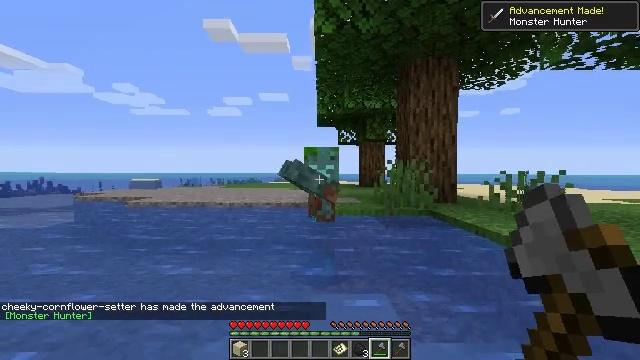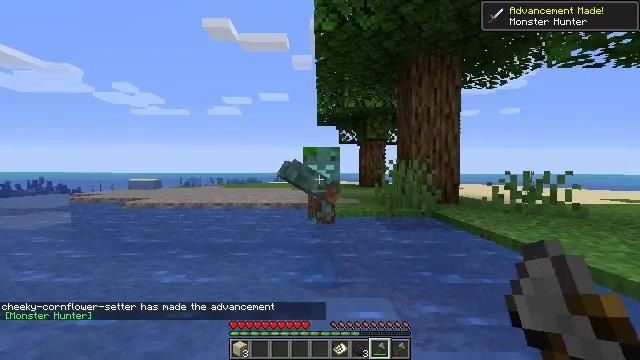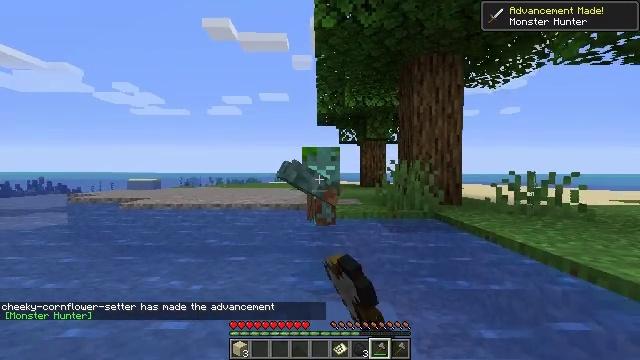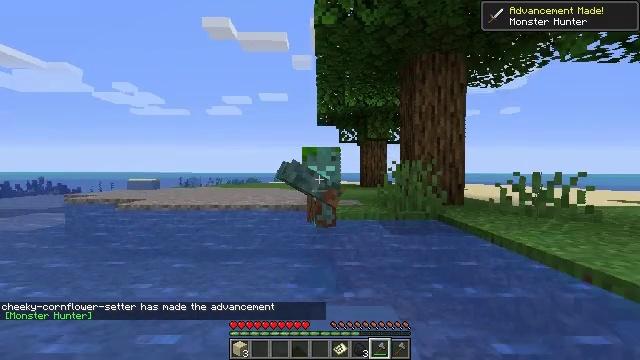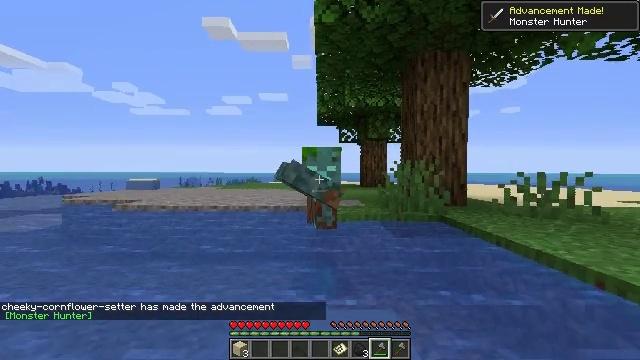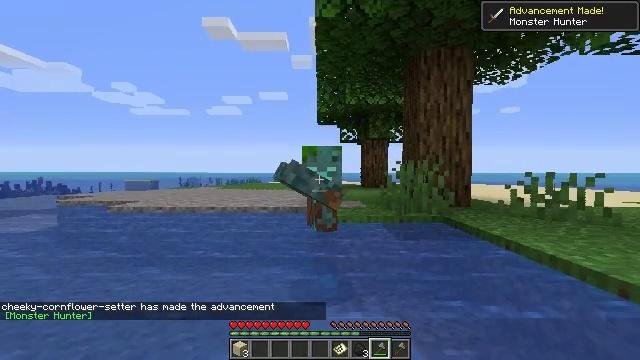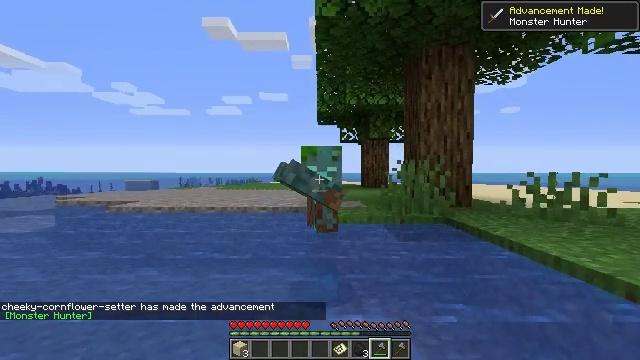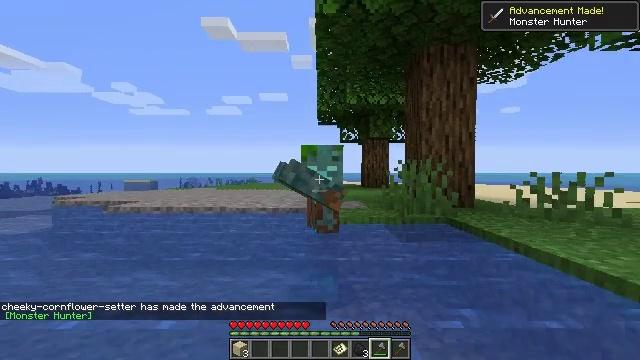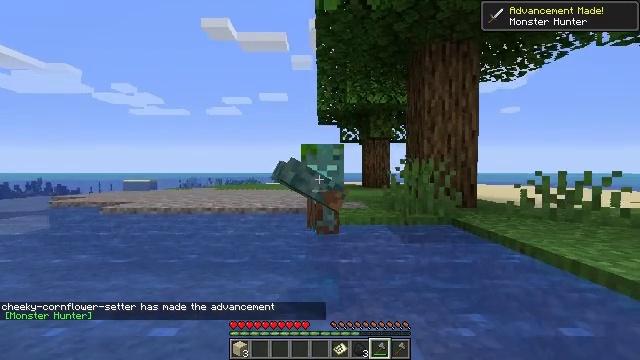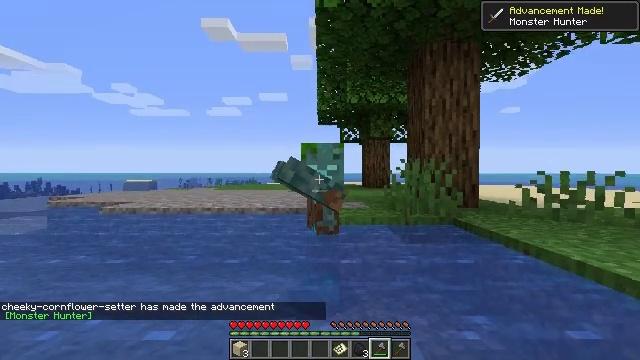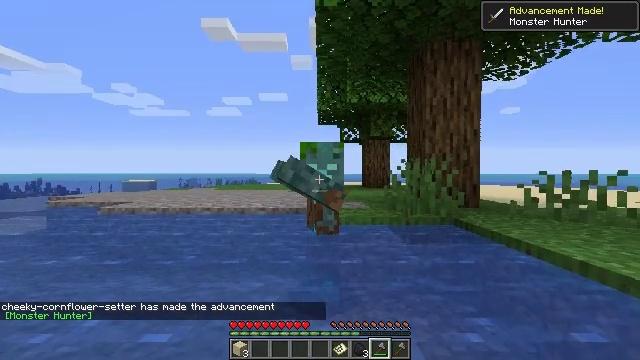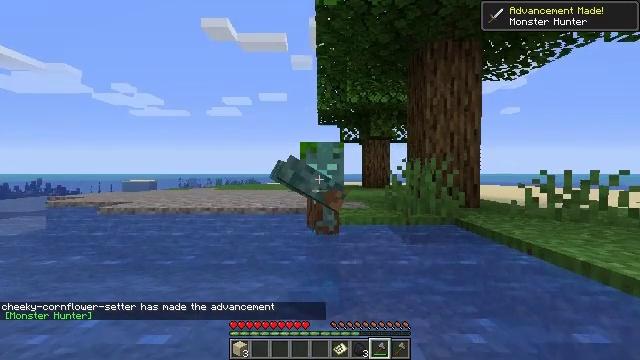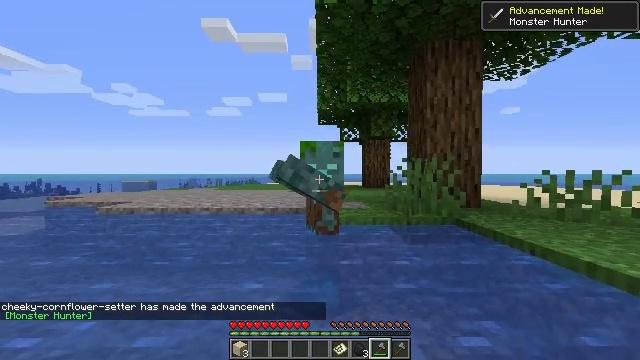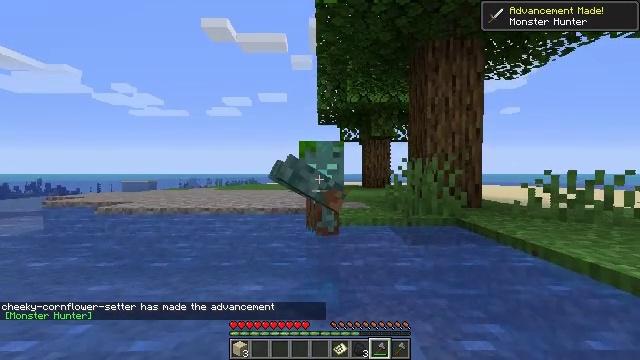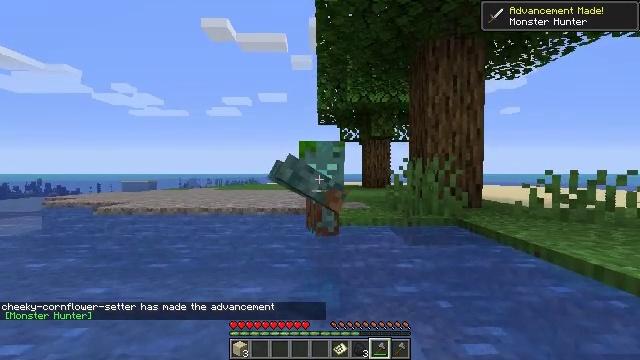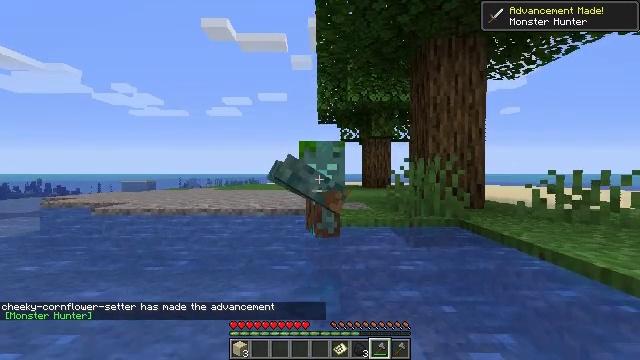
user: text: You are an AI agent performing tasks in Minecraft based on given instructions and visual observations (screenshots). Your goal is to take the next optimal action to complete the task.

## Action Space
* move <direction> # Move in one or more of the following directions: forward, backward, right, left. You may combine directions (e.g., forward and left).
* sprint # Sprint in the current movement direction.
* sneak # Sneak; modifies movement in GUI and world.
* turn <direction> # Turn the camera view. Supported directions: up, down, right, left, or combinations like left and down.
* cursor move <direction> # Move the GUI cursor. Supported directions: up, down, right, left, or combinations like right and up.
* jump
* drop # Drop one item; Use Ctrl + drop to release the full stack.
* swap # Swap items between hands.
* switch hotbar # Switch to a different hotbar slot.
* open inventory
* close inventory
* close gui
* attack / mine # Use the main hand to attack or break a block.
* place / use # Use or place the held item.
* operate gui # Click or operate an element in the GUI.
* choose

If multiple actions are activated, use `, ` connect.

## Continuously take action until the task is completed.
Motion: motion action
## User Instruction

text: Hunt the drowned.
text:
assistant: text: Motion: move forward, attack / mine
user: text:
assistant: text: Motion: move forward, attack / mine
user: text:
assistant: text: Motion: move forward, attack / mine
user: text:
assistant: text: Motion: move forward
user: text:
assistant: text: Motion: no_op
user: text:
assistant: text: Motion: no_op
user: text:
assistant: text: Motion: no_op
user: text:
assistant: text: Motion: no_op
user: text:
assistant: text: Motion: no_op
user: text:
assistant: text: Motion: no_op
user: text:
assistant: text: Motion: no_op
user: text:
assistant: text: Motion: no_op
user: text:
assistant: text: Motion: move forward
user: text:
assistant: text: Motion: move forward
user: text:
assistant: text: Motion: move forward
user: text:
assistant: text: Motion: move forward
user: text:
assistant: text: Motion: move forward
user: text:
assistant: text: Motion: move forward
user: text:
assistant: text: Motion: no_op
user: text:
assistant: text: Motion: no_op
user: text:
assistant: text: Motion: no_op
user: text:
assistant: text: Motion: no_op
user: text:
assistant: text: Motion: no_op
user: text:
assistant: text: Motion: no_op
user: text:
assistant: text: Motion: no_op
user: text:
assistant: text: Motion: no_op
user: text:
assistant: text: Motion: no_op
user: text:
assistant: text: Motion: no_op
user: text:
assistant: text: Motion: attack / mine
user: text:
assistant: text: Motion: attack / mine